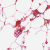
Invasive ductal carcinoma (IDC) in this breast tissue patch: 0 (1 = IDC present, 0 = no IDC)